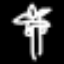
Label: palm tree